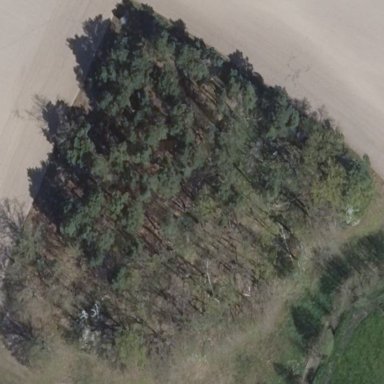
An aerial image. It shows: Forest area.